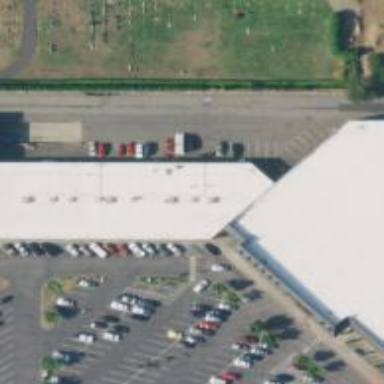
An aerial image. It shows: Fitness center located in leisure land.